Question: I have a few TCards (custom component) and on the repaint I draw some text on the cards.. The same Component is used on the bottom and on top. But the bottom TCards, when I draw text put a white background for the text.. and the tcards on top do not.. I am not sure where this is being done or why.

they both use the same paint..
ok I start by adding the bottom cards.
'''
/shows the form and sets up the cards.
procedure TFGame.FormShow(Sender: TObject);
var i: integer;
num : TValue;
db: widestring;
begin
Maindir := label1.Caption; //sets main dir
db:= maindir;
waitingforatarget := false;
//Sets all oponents cards.
OCardRed.background.loadfromfile(Maindir+'\picsackcard.jpg');
//..........
//sets yoru cards
Cardlava1.background.loadfromfile(Maindir+'\picsackcard.jpg');
Cardlava1.Repaint;
//....
getstartingcards;
end;
'''
getstartingcards..
'''
// gets all your starting cards and puts them into the corret rows.
procedure TFGame.GetStartingCards;
const
ManaTypes : array [0..3] of string = ('Lava','Water','Dark','Nature');
var
i: integer;
z:integer;
Cards: TObjectList<Tcard>;
begin
// showmessage('list being created');
Cards := TObjectList<TCard>.Create;
z:=0;
// add all tcards (Desgin ) to this list in order Lava,water,dark,nature
cards.Add(cardLava1);
cards.Add(cardlava2);
cards.Add(cardlava3);
cards.Add(cardlava4);
cards.Add(cardwater1);
cards.Add(cardwater2);
cards.Add(cardwater3);
cards.Add(cardwater4);
cards.Add(carddark1);
cards.Add(carddark2);
cards.Add(carddark3);
cards.Add(carddark4);
cards.Add(cardnature1);
cards.Add(cardnature2);
cards.Add(cardnature3);
cards.Add(cardnature4);
//get data from DB
for i := 0 to Length(ManaTypes) - 1 do
begin
// showmessage('getting manna types');
with adoquery1 do
begin
close;
sql.Clear;
sql.Add('SELECT TOP 4 * FROM Cards WHERE Color = "'+ManaTypes[i]+'" ORDER BY Rnd(-(1000*ID)*Time())');
open;
end;
//return the result of everything for giving mana type..
if adoquery1.RecordCount = 0 then
Showmessage('Error no cards in db');
adoquery1.First;
while not adoquery1.Eof do
begin
///showmessage('writeing query to card '+inttostr(z));
cards[z].Cname := adoquery1.FieldByName('Name').AsString;
cards[z].Ccost := adoquery1.Fieldbyname('Cost').AsInteger;
cards[z].Ctext := adoquery1.FieldByName('Text').AsString;
cards[z].Ccolor := adoquery1.FieldByName('Color').AsString;
cards[z].Cinplay := false; //in the play area
if adoquery1.fieldbyname('Power').asstring <> '' then
cards[z].Cpower := adoquery1.FieldByName('Power').AsInteger;
if adoquery1.fieldbyname('Def').asstring <> '' then
cards[z].Cdef := adoquery1.FieldByName('Def').AsInteger;
if adoquery1.FieldByName('Type').AsString = 'Spell' then
cards[z].Cspell := true
else
cards[z].Cspell := false;
if adoquery1.FieldByName('Target').AsString = 'yes' then
cards[z].SetTargetTrue
else
cards[z].settargetfalse;
//based on color change background
if cards[z].Ccolor = 'Lava' then
cards[z].Background.loadfromfile(maindir+'\pics\lava.png');
if cards[z].Ccolor = 'Water' then
cards[z].Background.loadfromfile(maindir+'\pics\water.png');
if cards[z].Ccolor = 'Dark' then
cards[z].Background.loadfromfile(maindir+'\pics\dark.png');
if cards[z].Ccolor = 'Nature' then
cards[z].Background.loadfromfile(maindir+'\pics
ature.png');
adoquery1.Next;
cards[z].repaint;
z:=z+1;
end;
end;
end;
'''
That shows the cards on the bottom
the TCard repaint is as follows..
'''
{TCard paint procedure}
//------------------------------------------------------------
procedure Tcard.Paint;
//------------------------------------------------------------
begin
Canvas.StretchDraw(ClientRect, FBackground.Graphic);
if FBackground.Graphic = nil then
begin
Canvas.Brush.Style := bsClear;
Canvas.Pen.Style := psDash;
Canvas.Rectangle(ClientRect);
end ;
if (FBackground.Graphic <> nil) and (ownercard = false) then
begin
if (CSpell = false) then
begin
SetLpower(inttostr(CPower)); //if monster card
SetLDefence(inttostr(CDef)); //if monster card
end;
SetLCost(inttostr(CCost));
setLText(CText);
end;
end;
'''
All the drawing to the numbers are like this .. This one is for the center number but all do the same
'''
{Sets and draws the cost to the TCard}
//-------------------------------------------------------------
procedure TCard.SetLCost(value :string); //cost
//-------------------------------------------------------------
begin
if fbigcard = false then
begin
canvas.font.size := 8;
Canvas.textout(19,1,inttostr(CCost));
end
else
begin
canvas.font.size := 12;
canvas.font.color := TColor($FFFFFF);
Canvas.textout(65,7,inttostr(CCost));
canvas.Font.Color := CLBlack;
end;
end;
'''
I think that is all the code for this.. if you need something I am missing please let me know
Thanks
Glen
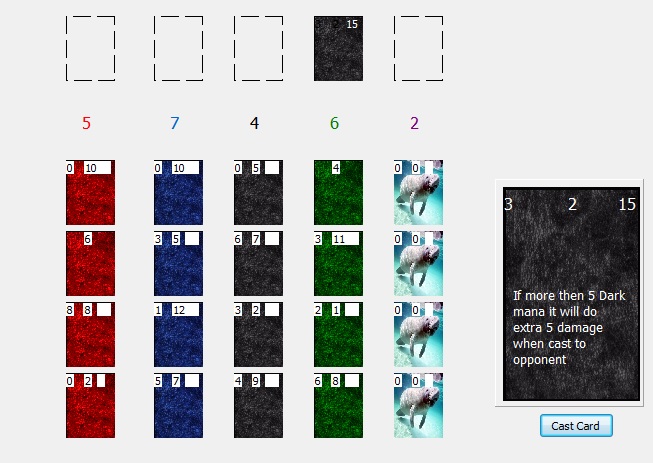
Answer: In your component's 'Paint()' method, before drawing the text, set 'Canvas.Brush.Style := bsClear', or call 'SetBkMode(Canvas.Handle, TRANSPARENT)' directly. You are currently only setting the 'Brush.Style' if there is no background graphic, but all of your text is drawn if there is a background graphic.
BTW, testing for 'Graphic <> nil' by itself is not enough to check if a background is specified. You also need to check 'Graphic.Empty' when 'Graphic <> nil'.
Try this instead:
'''
procedure Tcard.Paint;
begin
Canvas.Brush.Style := bsClear;
if (FBackground.Graphic <> nil) and (not FBackground.Graphic.Empty) then
begin
Canvas.StretchDraw(ClientRect, FBackground.Graphic);
end else
begin
Canvas.Pen.Style := psDash;
Canvas.Rectangle(ClientRect);
end;
if (not ownercard) then
begin
if (not CSpell) then
begin
SetLpower(IntToStr(CPower)); //if monster card
SetLDefence(IntToStr(CDef)); //if monster card
end;
SetLCost(IntToStr(CCost));
SetLText(CText);
end;
end;
'''